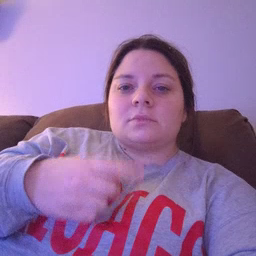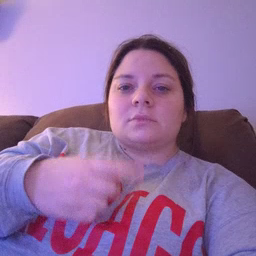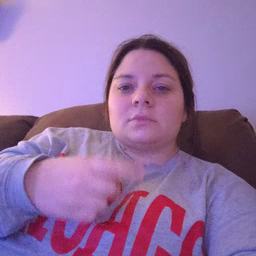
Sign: nose